Question: I'm using Three.js to create points on a sphere, similar to the <URL>.
My data set is circles of irregular size, and I wish to evenly distribute them around the surface of a sphere. After numerous hours searching the web, I realize that is harder than it sounds.
Here are examples of this idea in action:
<URL>
<URL>
<URL>
Is there an algorithm that will allow me to do this? The packing ratio doesn't need to be super high and it'd ideally be something quick and easy to calculate in JavaScript for rendering in Three.js ( or system). Efficiency is key here.
The circle radii can vary widely. Here's an example using the periodic table code:

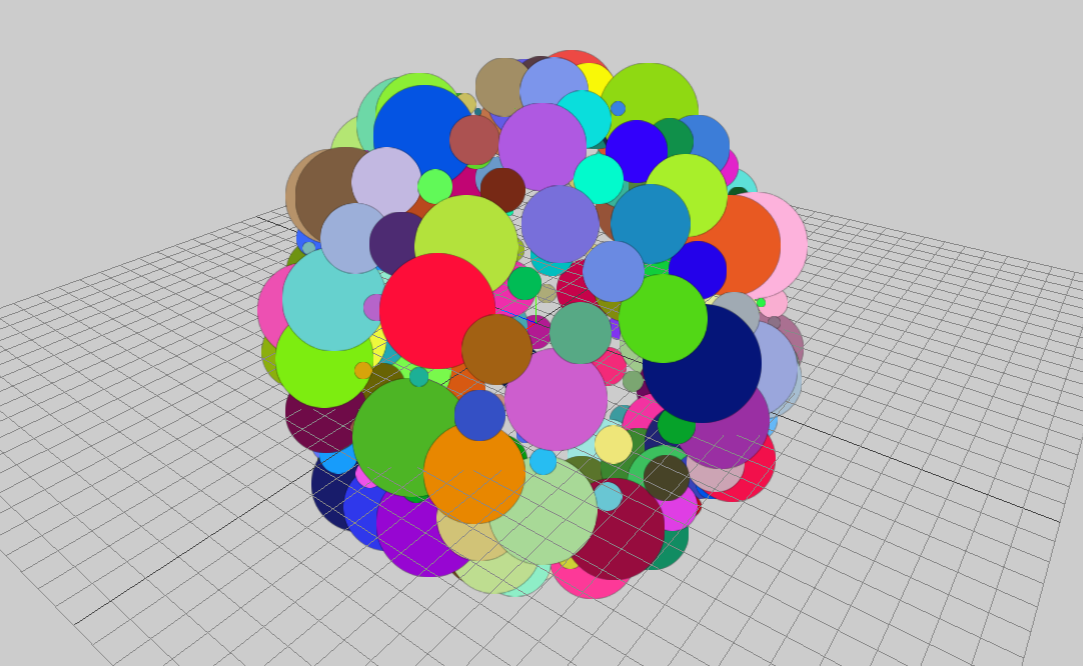
Answer: Here is something you can build on perhaps. It will randomly distribute your spheres along a sphere. Later we will iterate over this starting point to get an even distribution.
'''
// Random point on sphere of radius R
var sphereCenters = []
var numSpheres = 100;
for(var i = 0; i < numSpheres; i++) {
var R = 1.0;
var vec = new THREE.Vector3(Math.random(), Math.random(), Math.random()).normalize();
var sphereCenter = new THREE.Vector3().copy(vec).multiplyScalar(R);
sphereCenter.radius = Math.random() * 5; // Random sphere size. Plug in your sizes here.
sphereCenters.push(sphereCenter);
// Create a Three.js sphere at sphereCenter
...
}
'''
Then run the below code a few times to pack the spheres efficiently:
'''
for(var i = 0; i < sphereCenters.length; i++) {
for(var j = 0; j < sphereCenters.length; j++) {
if(i === j)
continue;
// Calculate the distance between sphereCenters[i] and sphereCenters[j]
var dist = new THREE.Vector3().copy(sphereCenters[i]).sub(sphereCenters[j]);
if(dist.length() < sphereSize) {
// Move the center of this sphere to compensate.
// How far do we have to move?
var mDist = sphereSize - dist.length();
// Perturb the sphere in direction of dist magnitude mDist
var mVec = new THREE.Vector3().copy(dist).normalize();
mVec.multiplyScalar(mDist);
// Offset the actual sphere
sphereCenters[i].add(mVec).normalize().multiplyScalar(R);
}
}
}
'''
Running the second section a number of times will "converge" on the solution you are looking for. You have to choose how many times it should be run in order to find the best trade-off between speed, and accuracy.